Question: The buttons names are not aligned in the same starting order.
For example: The first button name (Optimus XL Stents) is little ahead of the second button name (AltoSa XL PTA Balloons)
How can I position them into the same starting point? Please check the image below.

Below is the code:
'''
<ion-content>
<div class ="custom-padding">
<div *ngFor = 'let product of productList'>
<button ion-button color="buttoncolor" round (click)="onProductClick(product.id)" style="text-transform: none;" margin-bottom="10px" margin-left="10px" class="btn block">
{{product.name}}
<ion-icon ios="ios-arrow-dropright-circle" md="md-arrow-dropright-circle" class="icn"></ion-icon>
</button>
</div>
'''
'''
export class ProductsPage {
constructor(public navCtrl: NavController, public navParams: NavParams) {
}
pageTitle: string = 'Products';
productList: any[] = [
{
"id" : "Optimus",
"name": "Optimus XL Stents"
},
{
"id" : "AltoSa",
"name": "AltoSa XL PTA Balloons"
},
{
"id" : "Pillar",
"name": "Pillar Bifurcation Stents"
},
{
"id" : "Exeter",
"name": "Exeter Retrieval Devices"
},
{
"id" : "Pillow",
"name": "Pillow Occluder"
},
{
"id" : "Lokum",
"name": "Lokum Guide Wires"
}
];
'''
'''
page-products {
.btn {
position: relative;
width: 90%;
padding-right: 40%;
}
.btn ion-icon {
position: absolute;
left: 90%
}
.custom-padding {
margin-top: 100px !important;
}
}
'''
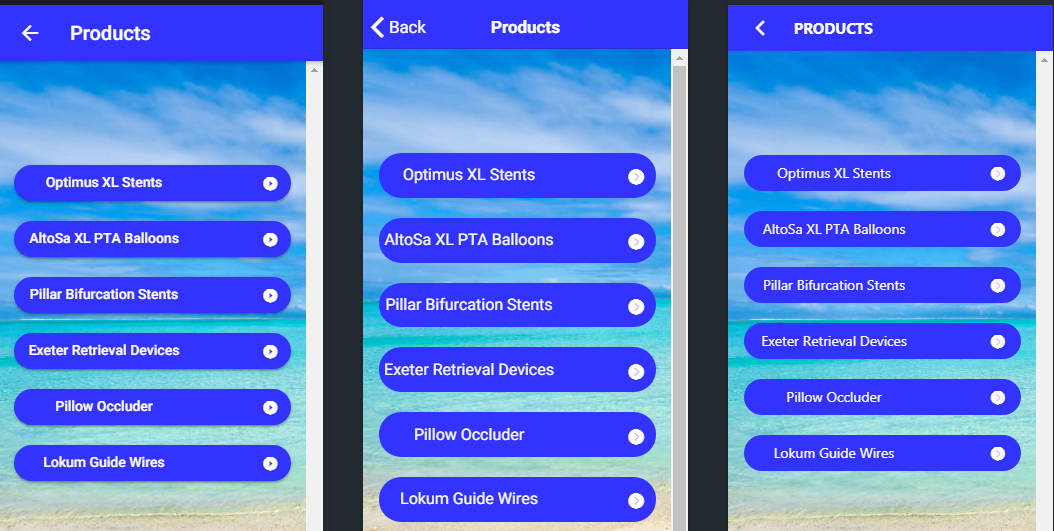
Answer: Replace your html by this
'''
<div class ="custom-padding">
<div *ngFor = 'let product of productList'>
<button ion-button full color="buttoncolor" round (click)="onProductClick(product.id)" class="btn">
<span>{{product.name}}</span>
<ion-icon ios="ios-arrow-dropright-circle" md="md-arrow-dropright-circle" class="icn"></ion-icon>
</button>
</div>
</div>
'''
And change your css by this
'''
.custom-padding{
button{
text-transform: none;
margin-left:10px;
margin-bottom:10px;
span{
display: flex;
flex-shrink: 0;
align-items: center;
justify-content: start;
width: 100%;
flex-flow: row nowrap;
}
}
.btn ion-icon {
position: absolute;
right: 7%
}
.custom-padding {
margin-top: 100px;
}
}
'''
demo <URL>